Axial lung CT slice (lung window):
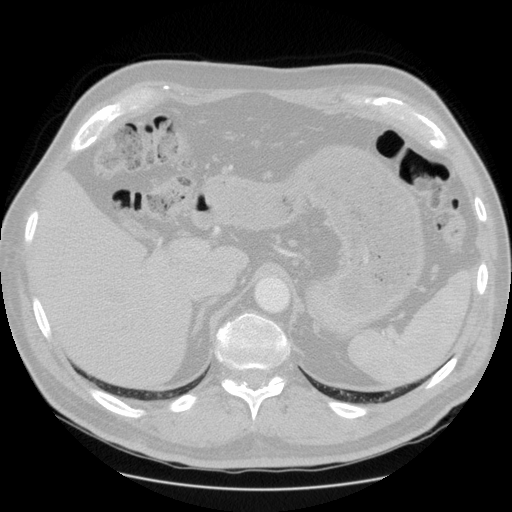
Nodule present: no